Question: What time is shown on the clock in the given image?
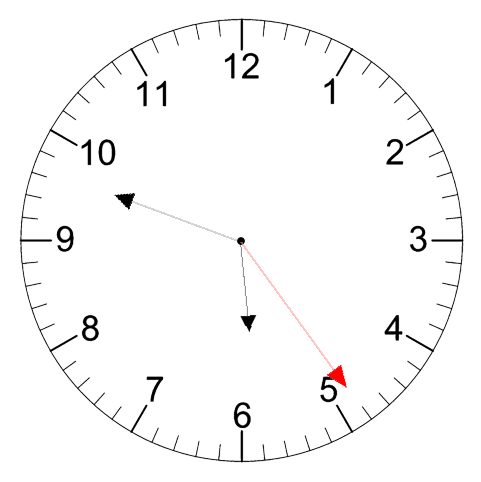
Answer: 05:48:24